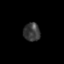
Tissue: prostate
Cell type: T cells
Senescence score: 0.263
Nuclear area (px): 295
Mean DAPI intensity: 58.569